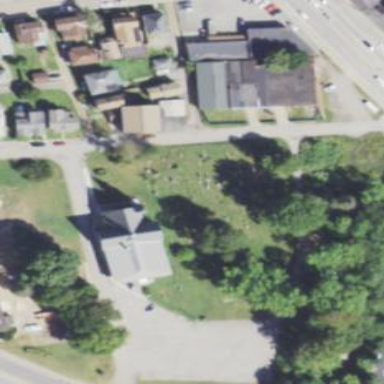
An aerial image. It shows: Cemetery.